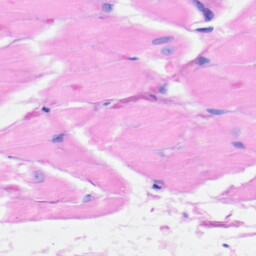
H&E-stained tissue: Heart